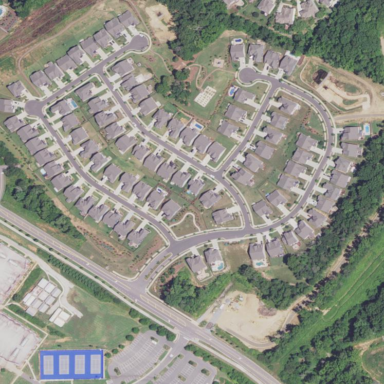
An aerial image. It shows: Residential area composed of single-family homes.